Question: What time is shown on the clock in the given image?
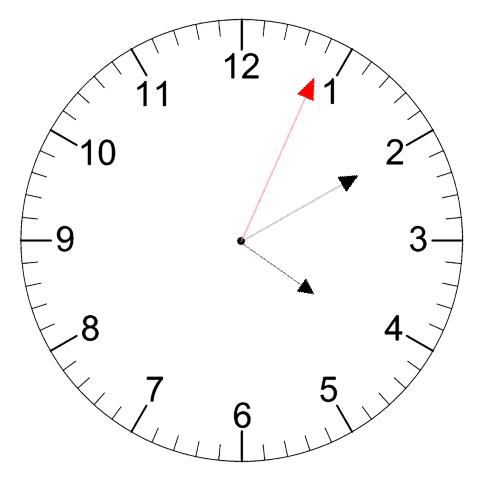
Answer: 04:10:04